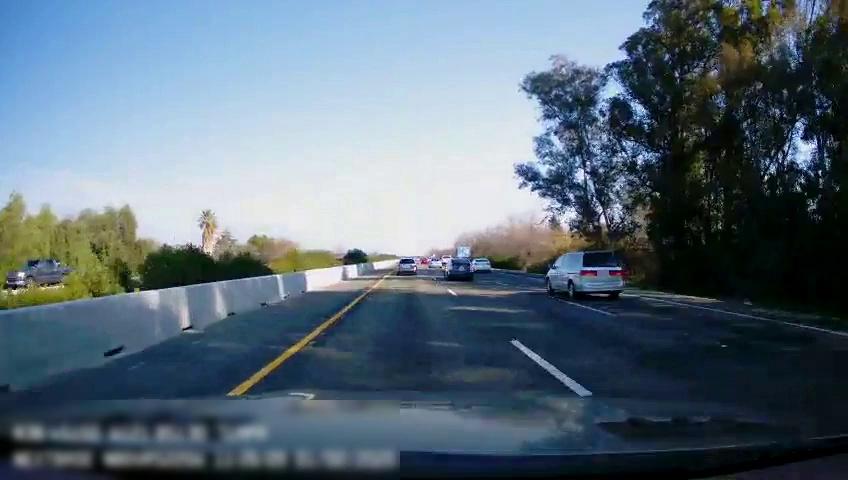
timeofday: Day
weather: Sunny
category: Drivable Space
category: Vehicles | SUV
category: Vehicles | SUV
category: Vehicles | SUV
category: Vehicles | Car
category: Vehicles | SUV
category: Vehicles | Car
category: Vehicles | Truck
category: Lanes | Current Lane
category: Lanes | Current Lane
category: Lanes | Alternate Lane
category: Lanes | Alternate Lane